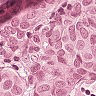
Metastatic tissue present: yes